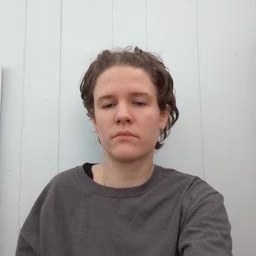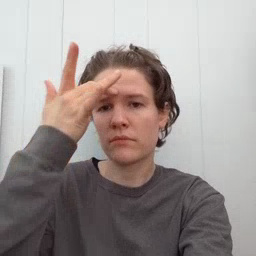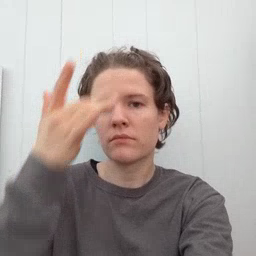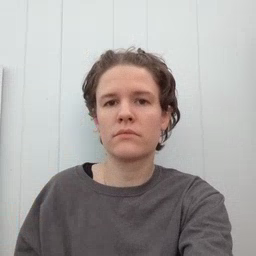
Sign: sick